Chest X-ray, AP view. Patient: 43 years old, sex F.
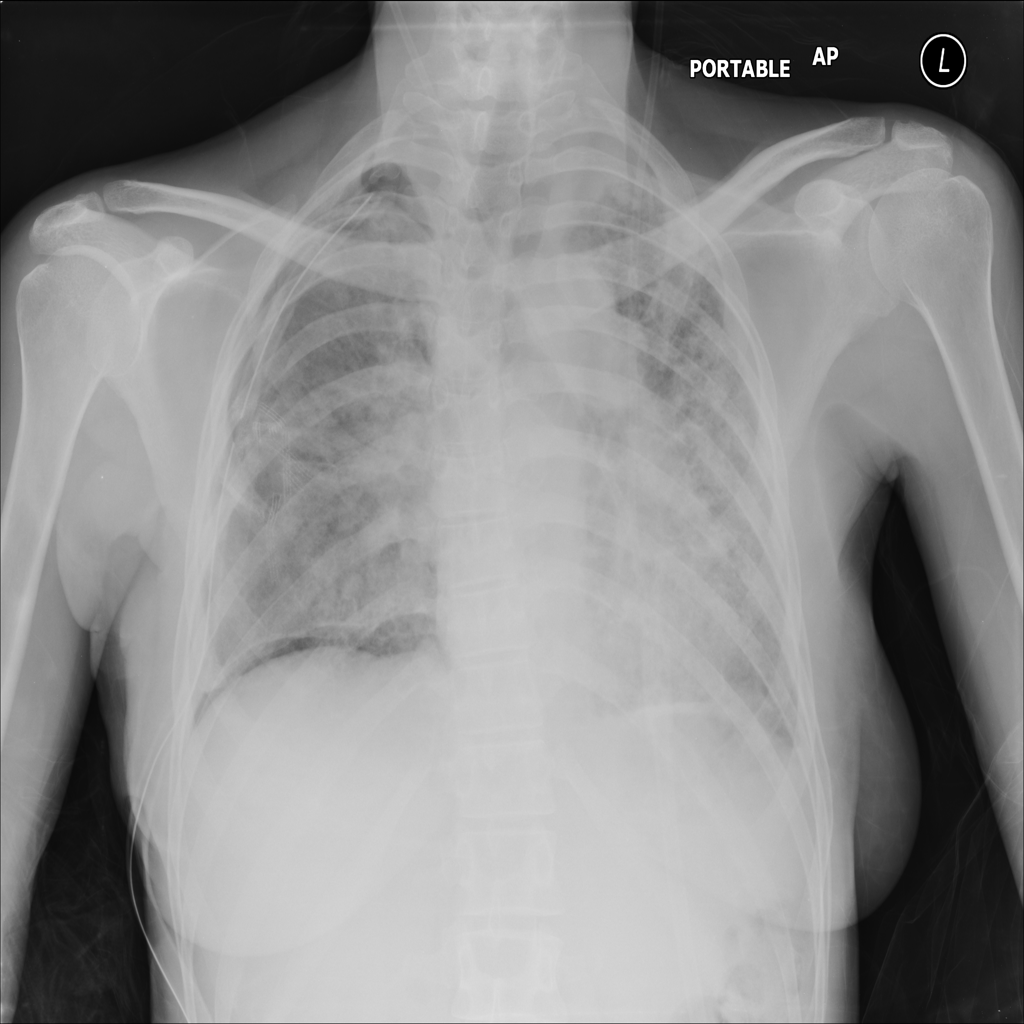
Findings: Atelectasis, Pneumothorax